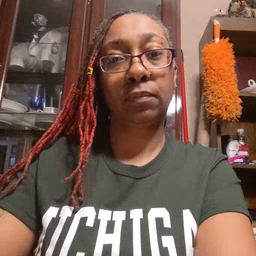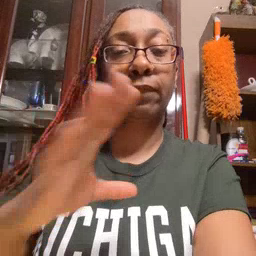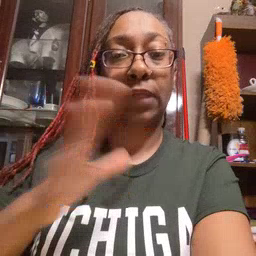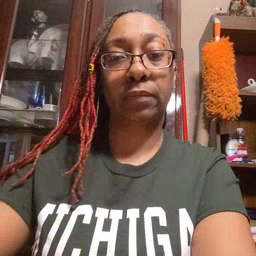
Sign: fine